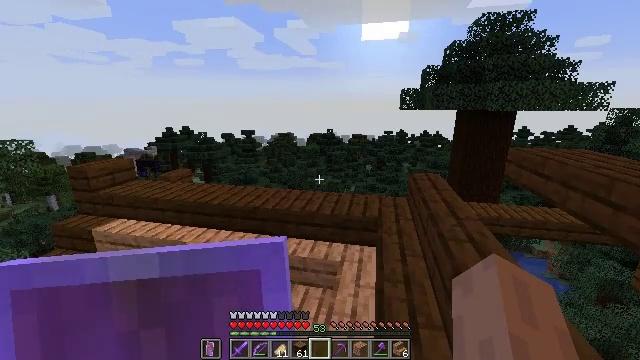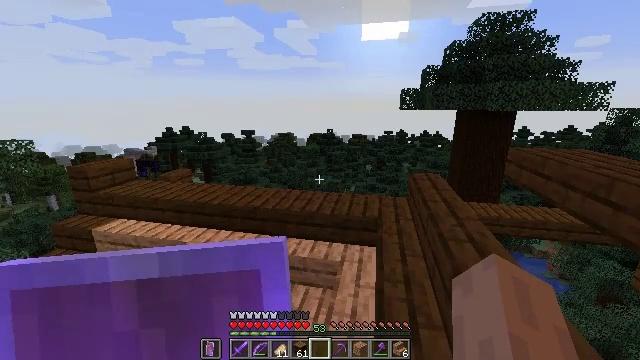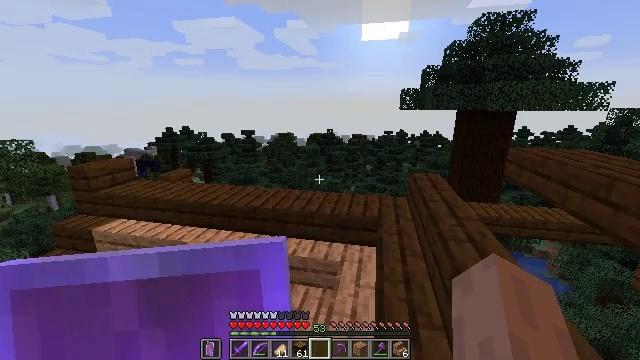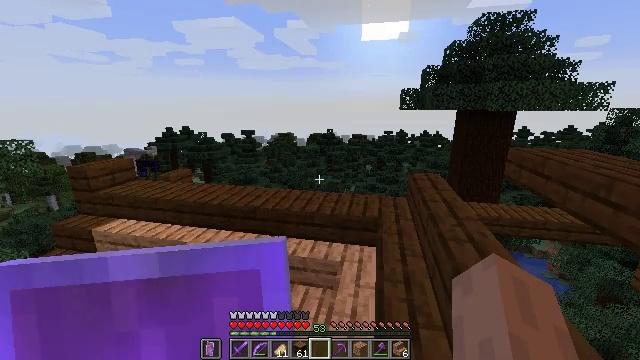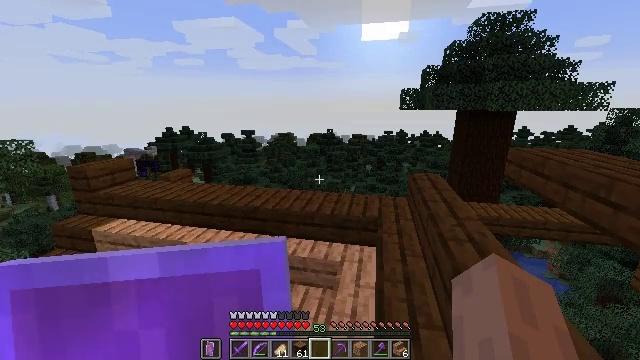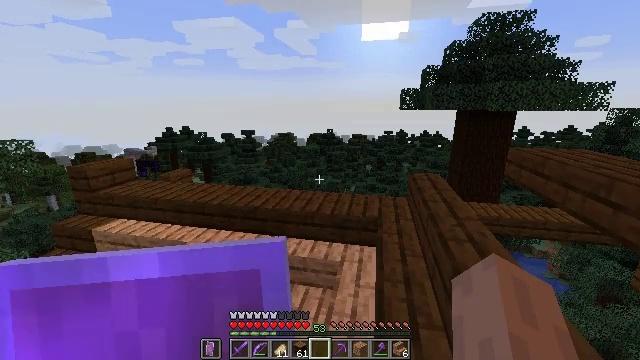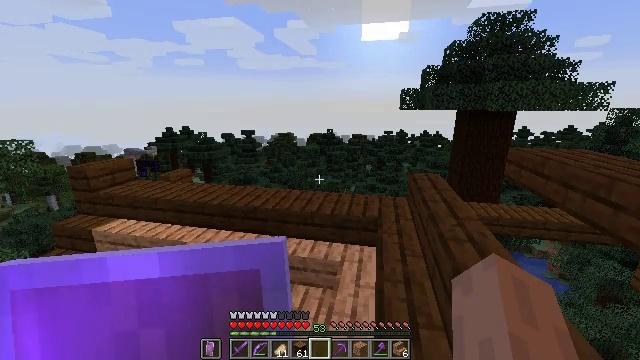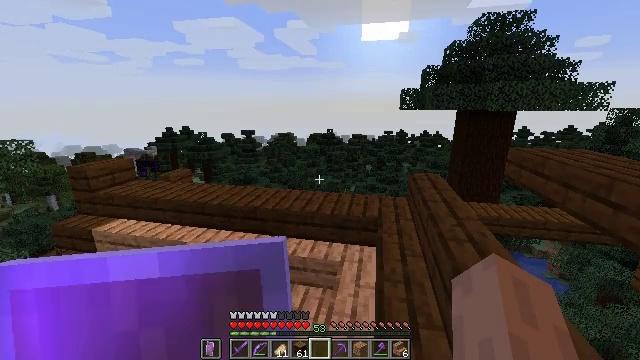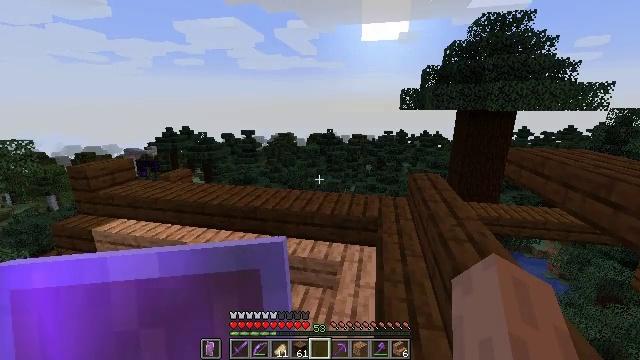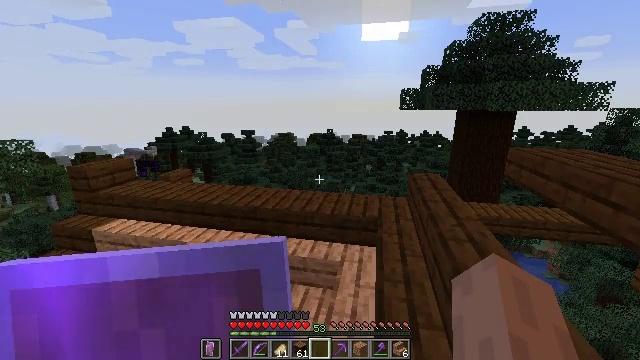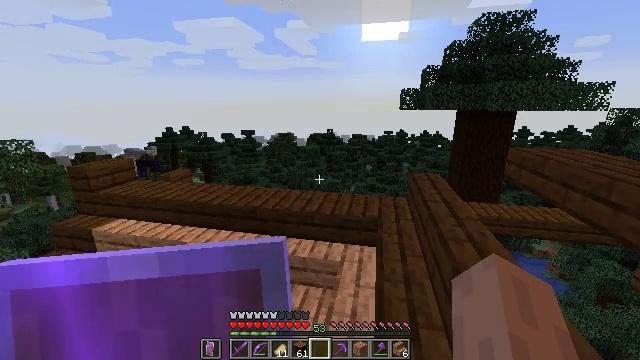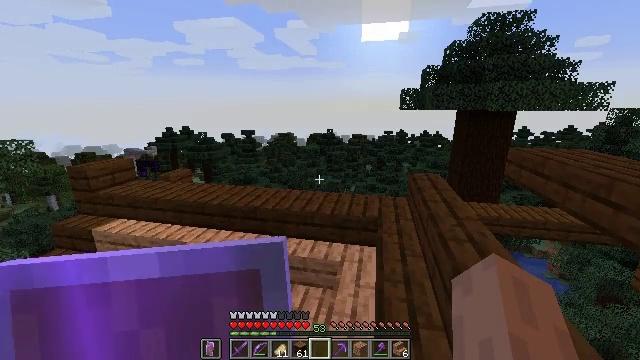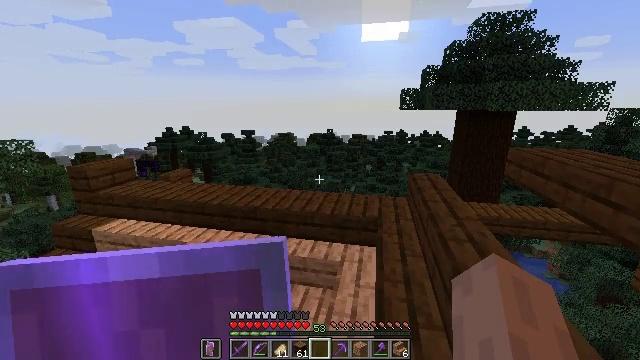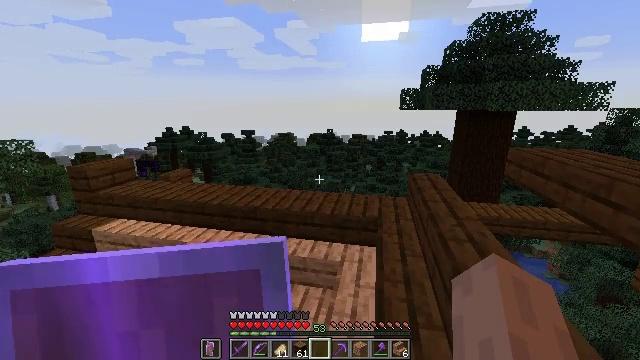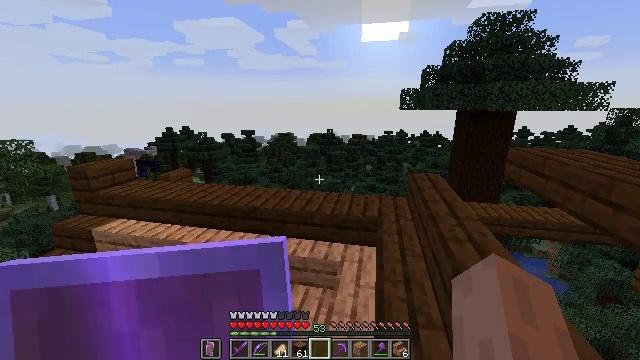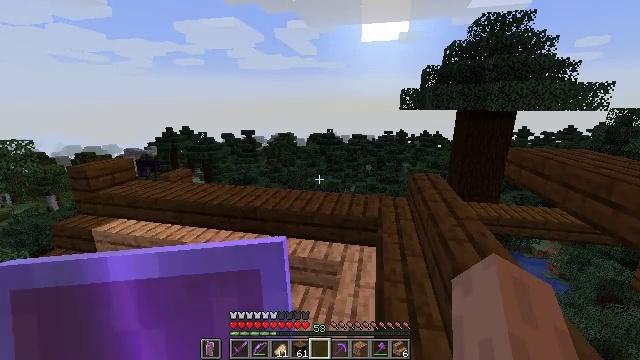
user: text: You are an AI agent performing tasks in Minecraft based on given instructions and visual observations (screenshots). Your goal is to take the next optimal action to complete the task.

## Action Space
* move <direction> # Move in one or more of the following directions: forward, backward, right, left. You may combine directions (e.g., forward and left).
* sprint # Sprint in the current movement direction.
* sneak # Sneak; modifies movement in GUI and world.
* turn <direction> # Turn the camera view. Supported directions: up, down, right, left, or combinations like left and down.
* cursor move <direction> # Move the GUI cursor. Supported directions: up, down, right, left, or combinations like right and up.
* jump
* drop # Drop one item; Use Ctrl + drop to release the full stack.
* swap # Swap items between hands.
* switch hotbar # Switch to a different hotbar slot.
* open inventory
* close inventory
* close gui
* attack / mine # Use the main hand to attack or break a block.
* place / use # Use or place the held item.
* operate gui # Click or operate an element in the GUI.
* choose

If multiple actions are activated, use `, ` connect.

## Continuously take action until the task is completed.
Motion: motion action
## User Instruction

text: Harvest the dark oak stairs for reuse.
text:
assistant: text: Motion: no_op
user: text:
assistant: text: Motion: no_op
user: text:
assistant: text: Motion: no_op
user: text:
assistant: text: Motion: no_op
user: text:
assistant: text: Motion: no_op
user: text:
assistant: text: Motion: no_op
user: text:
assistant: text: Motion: no_op
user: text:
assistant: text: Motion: no_op
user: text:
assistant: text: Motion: no_op
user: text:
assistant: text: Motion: no_op
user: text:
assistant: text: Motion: no_op
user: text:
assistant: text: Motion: no_op
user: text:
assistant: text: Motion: no_op
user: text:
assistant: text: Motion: no_op
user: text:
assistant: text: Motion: no_op
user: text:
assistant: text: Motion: no_op
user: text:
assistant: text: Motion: move forward
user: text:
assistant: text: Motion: move forward, turn right and down
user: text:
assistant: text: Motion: move forward, turn right and down
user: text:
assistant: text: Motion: move forward, turn right and down
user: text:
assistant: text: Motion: turn right and down
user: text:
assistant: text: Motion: turn right and down
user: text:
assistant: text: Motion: turn right
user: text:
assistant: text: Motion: no_op
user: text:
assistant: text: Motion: turn right
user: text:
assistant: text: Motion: no_op
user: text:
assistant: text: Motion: sneak
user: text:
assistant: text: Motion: sneak
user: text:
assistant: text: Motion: sneak
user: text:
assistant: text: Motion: sneak